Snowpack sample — Buffalo Mountain, Silverthorne, Colorado, USA (2/22/26, 2:02 PM MST)
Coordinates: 39.622, -106.113
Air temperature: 33 °F
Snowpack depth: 63 cm
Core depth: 50 cm
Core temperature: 26.6 °F
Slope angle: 11°, slope face: 116°
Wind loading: low
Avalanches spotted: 0
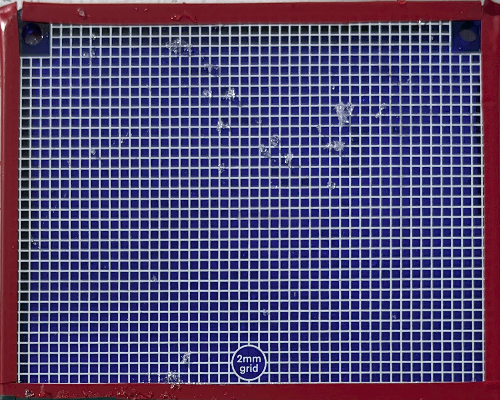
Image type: profile
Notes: In a firebreak similar to site 1, minimal wind loading with no spotted avalanches (not many faces in view though)